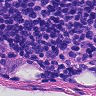
Metastatic tissue present: no